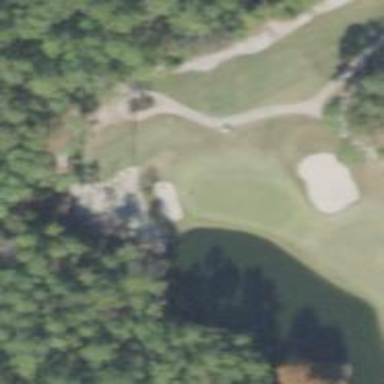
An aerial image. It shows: View of golf hole.